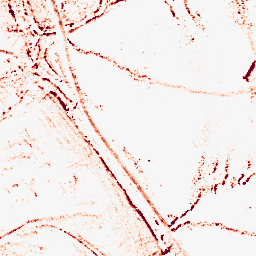
Category: morphological
Decomposition family: morphological_rect
Decomposition parameters: operation: opening
width: 5
height: 5
Upsampling method: quadratic
Upsampling parameters: scale: 4
Upsampling scale: 4